Aerial crown-view tile of a tropical tree (Barro Colorado Island, Panama), acquired 20250124:
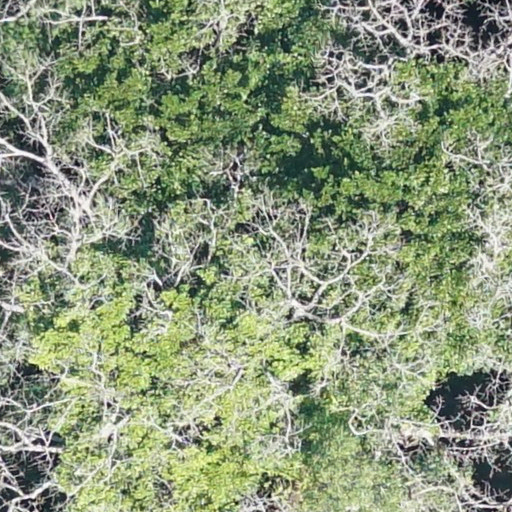
Species: Ceiba pentandra
GBIF accepted scientific name: Ceiba pentandra
Crown area: 1192.114 m²